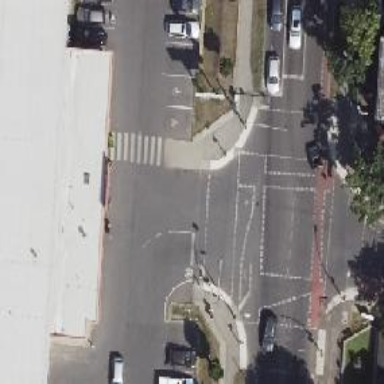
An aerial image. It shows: Crossing with traffic signals.